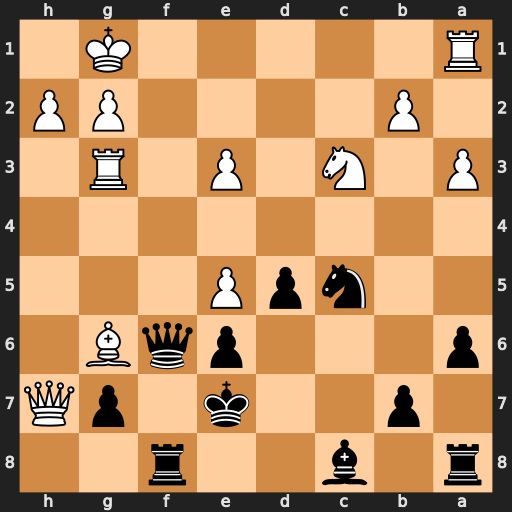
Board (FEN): r1b2r2/1p2k1pQ/p3pqB1/2npP3/8/P1N1P1R1/1P4PP/R5K1
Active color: b
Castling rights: -
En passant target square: -
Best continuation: Qf2+ Kh1 Qf1+ Rxf1 Rxf1#